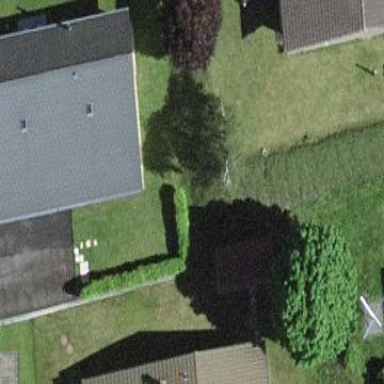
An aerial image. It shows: Residential building.